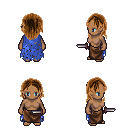
a pixel art fantasy rpg character, female body template, human, dark skin, blue tattered cape, robe skirt, brown long hairstyle, dagger, four views (front, back, left, right), 2x2 character sprite sheet, small pixel art, hard edges, no anti-aliasing